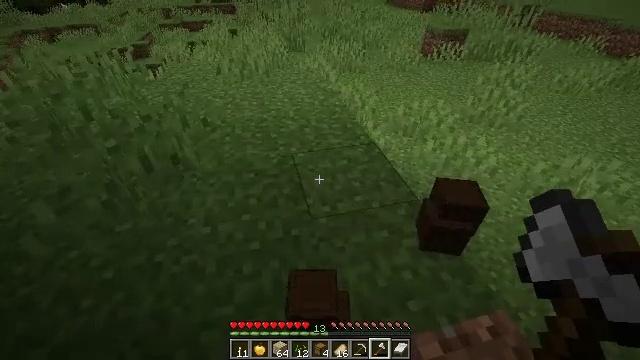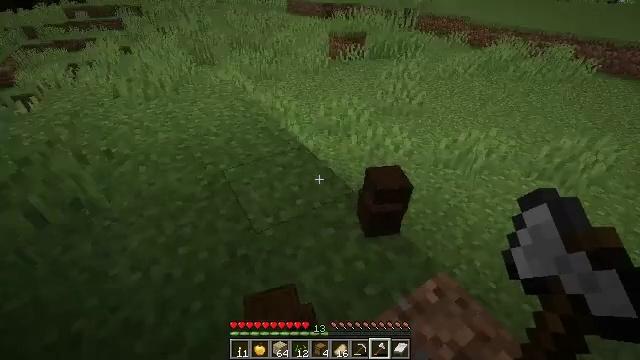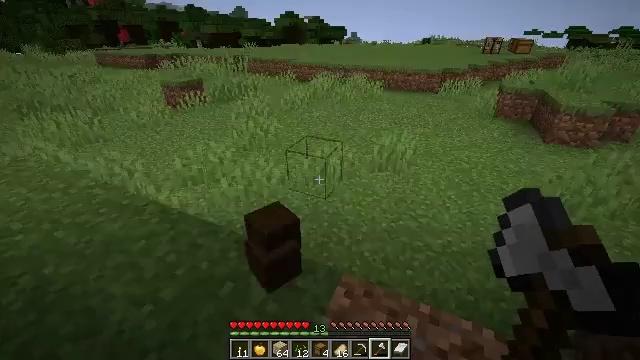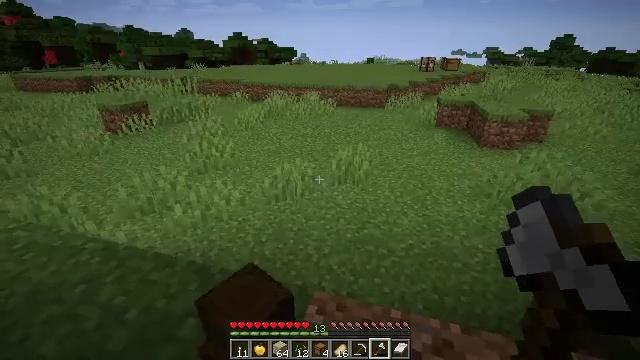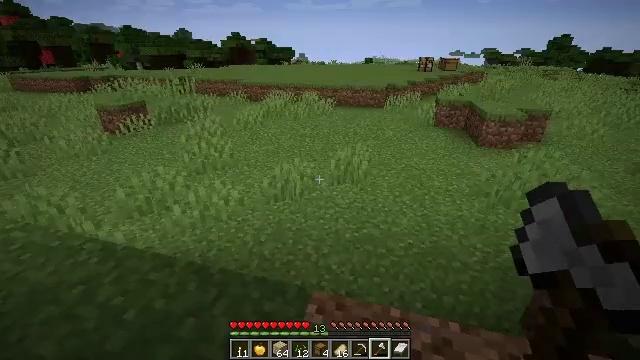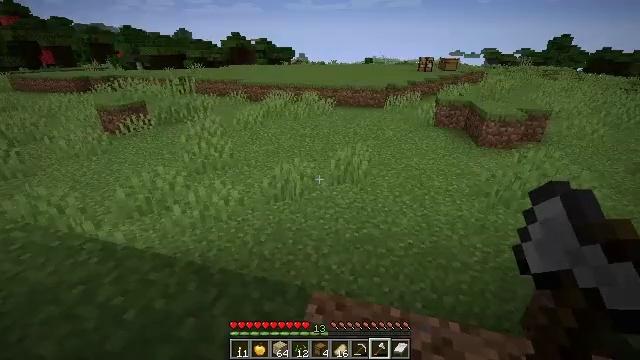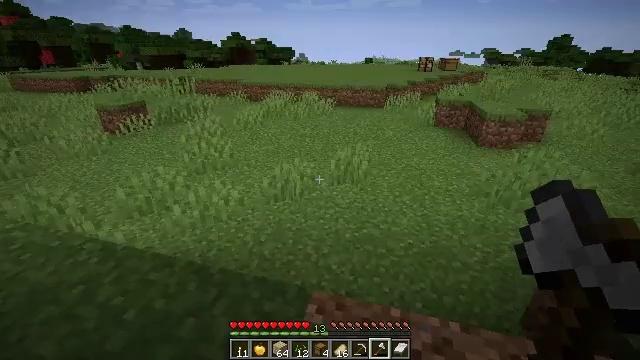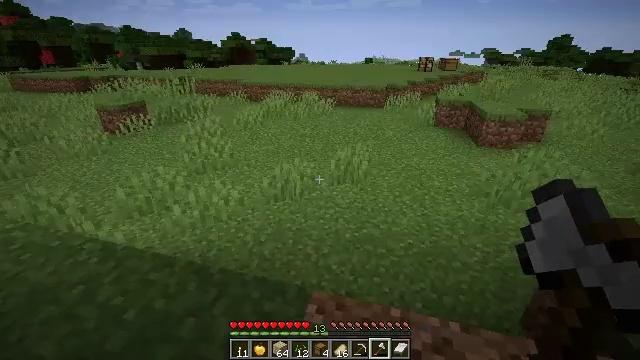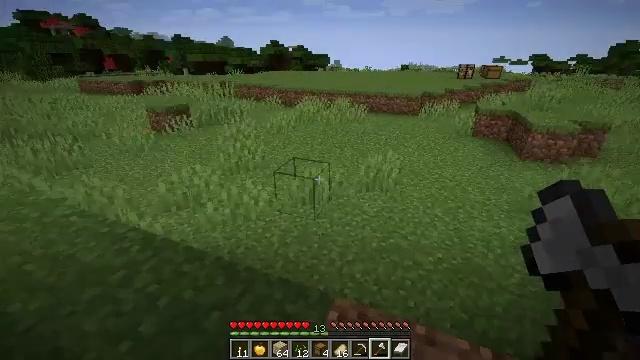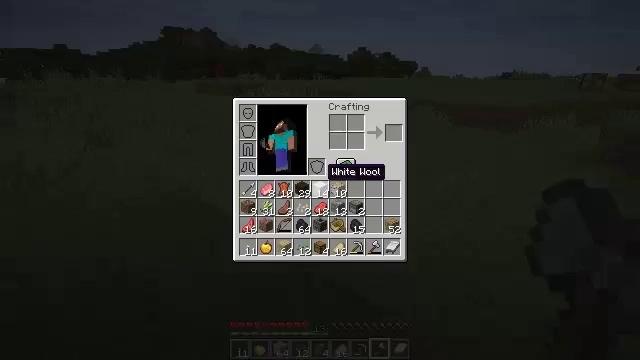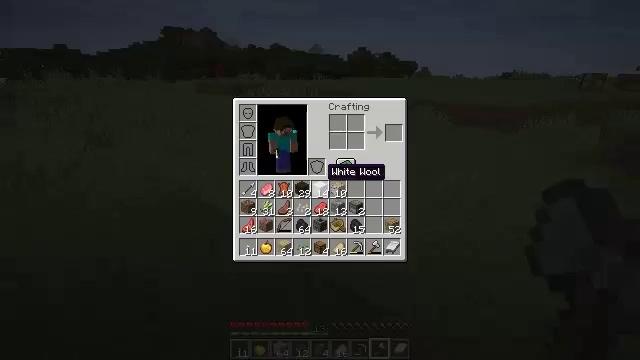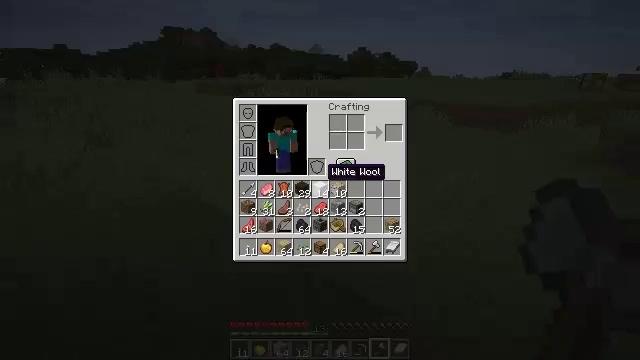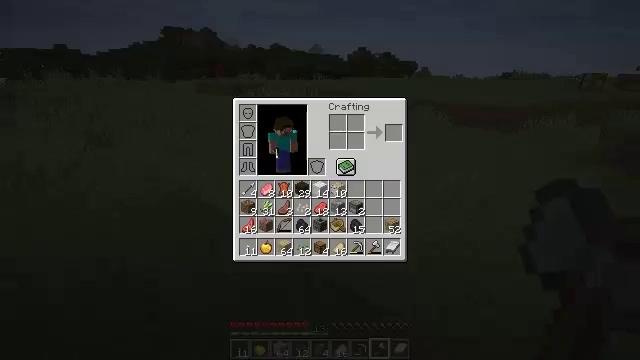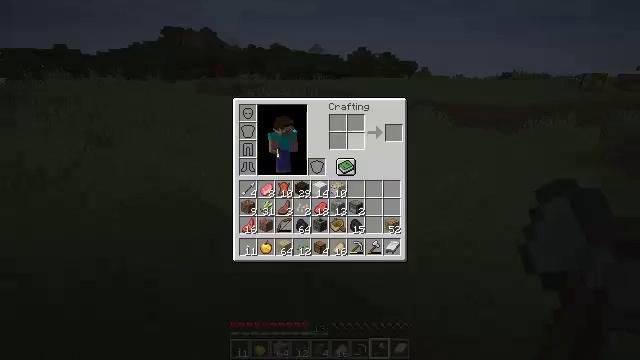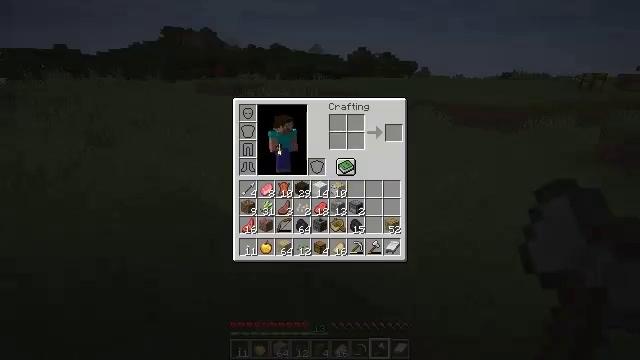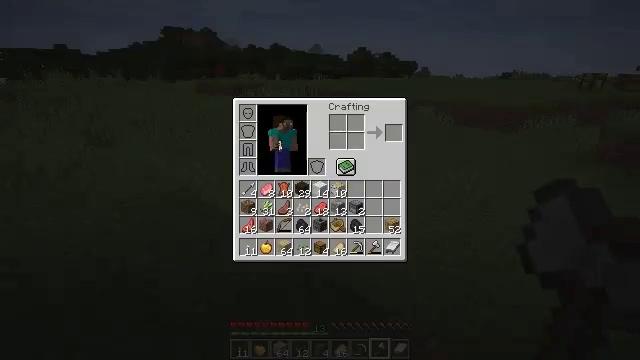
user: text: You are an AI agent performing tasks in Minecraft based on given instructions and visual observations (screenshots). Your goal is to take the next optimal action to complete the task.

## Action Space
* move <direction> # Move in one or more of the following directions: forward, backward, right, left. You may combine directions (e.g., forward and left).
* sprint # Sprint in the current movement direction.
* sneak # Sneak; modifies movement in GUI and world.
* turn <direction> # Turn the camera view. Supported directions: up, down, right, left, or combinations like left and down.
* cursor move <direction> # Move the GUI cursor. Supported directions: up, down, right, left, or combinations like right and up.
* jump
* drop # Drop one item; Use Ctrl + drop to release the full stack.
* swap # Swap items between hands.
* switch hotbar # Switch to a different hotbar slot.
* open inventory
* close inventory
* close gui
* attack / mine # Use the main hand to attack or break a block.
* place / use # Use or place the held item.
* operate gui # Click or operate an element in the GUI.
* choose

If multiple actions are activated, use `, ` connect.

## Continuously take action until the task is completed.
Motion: motion action
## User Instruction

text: Collect dark oak log for building.
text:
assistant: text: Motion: turn right and up
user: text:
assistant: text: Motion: turn right and up
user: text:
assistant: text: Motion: turn right and up
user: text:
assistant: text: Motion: no_op
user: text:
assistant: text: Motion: no_op
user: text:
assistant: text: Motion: no_op
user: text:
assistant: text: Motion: no_op
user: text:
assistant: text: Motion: turn left and up
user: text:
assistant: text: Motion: turn left and up, close inventory
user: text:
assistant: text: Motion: close inventory
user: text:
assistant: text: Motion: close inventory
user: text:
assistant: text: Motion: cursor move right and up, open gui
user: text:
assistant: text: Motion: cursor move right and up
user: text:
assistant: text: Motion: cursor move right and up
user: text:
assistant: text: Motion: cursor move right and up
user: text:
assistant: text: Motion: cursor move up
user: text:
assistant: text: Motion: no_op
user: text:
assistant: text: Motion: no_op
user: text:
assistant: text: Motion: no_op
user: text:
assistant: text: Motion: turn left and up, close gui
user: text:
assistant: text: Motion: turn left and up, open inventory
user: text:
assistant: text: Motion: turn left and up
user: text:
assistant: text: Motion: move back, turn left and up
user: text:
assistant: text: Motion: move back
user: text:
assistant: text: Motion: move back, turn up
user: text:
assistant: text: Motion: move back, turn up
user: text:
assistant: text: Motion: move back, turn left and up
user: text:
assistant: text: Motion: move back, turn left and up
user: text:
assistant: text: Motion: turn left and up
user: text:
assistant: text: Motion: turn left and up